Question: The graph below is a 'pseudo' gantt chart which intends to depict the duration (x-axis in calendar years) of some wars plus number of casualties . i would be grateful if you could help me to solve two issues I am facing.
1) I would like to sort the y-axis labels (variable/factor WarName) in accordance to the start date (war.start) of each war (geom_segment) within each country (facet WarLocationCountry). I would like that the war which starts the earliest is on top of the y-axis; e.g. for Sudan the ordering should be: First South Sudan, Second South Sudan, The Spla Division, Darfur.
I assume it has something to do with scale_y_discrete(rev(levels(CoW.tmp$WarLocationCountry)) but i couldn't figure out how to make it dependent on CoW.tmp$war.start.
2) geom_text adds the number of estimated casualties (sum.deaths; numeric) next to the geom_segments; these estimates include several NA / missing data. Whenever I keep them as NA i obtain the error message: Error: 'x' and 'units' must have length > 0; I thought by adding na.rm=TRUE to the geom_text part this would be resolved, but unfortunately that's not the case.
Currently the missing data are coded with 0.
CoW.tmp$sum.deaths[CoW.tmp$sum.deaths==0] <- NA leads to the error when running the ggplot code.
Sorry for not formulating this question in a more general way. Many thanks for any hint.

Code for graph:
'''
CoW.plot <- ggplot(CoW.tmp) +
geom_segment(aes(color=WarType, x=war.start, xend=war.end, y=WarName, yend=WarName), size=1) +
geom_point(aes(shape=Outcome2, color=WarType, x=war.end,y=WarName), size=3)+
geom_point(aes(shape=WarType, color=WarType, x=war.start,y=WarName), size=3)+
theme(plot.title=element_text(face="bold"),
legend.position="bottom",
legend.title=element_text(size=7),
legend.text=element_text(size=5),
legend.box="horizontal",
axis.title.x = element_blank(),
axis.text.x = element_text(size=5),
axis.title.y = element_blank(),
axis.text.y = element_text(size=5, face="bold"))+
scale_color_discrete(name="War Type:",
breaks=c("4","5","6","7"),
labels=c("central control","local issues","regional internal","intercommunal"))+
scale_shape_manual(values=c(1,3,4,5,6,7), name="Outcome:",
breaks=c("1","3","4","5","6","7"),
labels=c("victory", "compromise","transformed type of war","ongoing","stalemate","continues below war threshold"))+
geom_text(aes(x=as.Date(conflict.end+1500), y=WarName, label=sum.deaths), size=2, na.rm=TRUE)+
scale_x_date(limits = c(as.Date("1946-01-01"), as.Date("2010-01-01")))+
ggtitle(paste("INTRA-STATE CONFLICTS (CoW)",a,"
"))+
facet_wrap(~WarLocationCountry, scales="free_y", ncol=1)
'''
Data:
'''
CoW.tmp<-structure(list(conflict.end = structure(c(788, -2178, -1310,
3648, 5921, 6569, 12793, 12793, 6496, 8881, 7695, 9609, 8354,
9876, 9876, 9876, 9876, 9876, 9876, 9876, 11271, 11271, 11271,
11271, 11271, 11271, 11271, 11271, 11271, 13493, 14041, 14041,
14041, 14041), class = "Date"), WarType = structure(c(2L, 1L,
2L, 1L, 2L, 1L, 1L, 1L, 1L, 3L, 1L, 1L, 3L, 1L, 1L, 1L, 1L, 1L,
1L, 1L, 1L, 1L, 1L, 1L, 1L, 1L, 1L, 1L, 1L, 2L, 1L, 1L, 1L, 1L
), .Label = c("4", "5", "7"), class = "factor"), war.start = structure(c(-2284,
-2181, -1319, 1092, 3994, 4762, 5068, 8140, 6070, 6562, 6720,
7751, 7909, 8382, 7988, 8382, 8382, 8382, 8382, 8382, 10263,
10263, 10263, 10263, 11085, 11088, 11088, 11088, 11088, 12109,
13520, 13213, 13430, 13440), class = "Date"), war.end = structure(c(788,
-2178, -1310, 3648, 5921, 6569, 7908, 12793, 6496, 8881, 7695,
9609, 8354, 9190, 9876, 9190, 9190, 9190, 8849, 9190, 10779,
10779, 10779, 10779, 11271, 11271, 11271, 11271, 11271, 13493,
13667, 14031, 14041, 14041), class = "Date"), WarName = c("First South Sudan",
"Zanzibar Arab-African", "First Uganda", "Rhodesia", "Second Uganda",
"Matabeleland", "Second South Sudan", "Second South Sudan", "Holy Spirit Movement",
"Inkatha-ANC", "First Somalia", "First Sierra Leone", "The SPLA Division (Dinka-Nuer) War",
"Second Somalia", "Second Somalia", "Second Somalia", "Second Somalia",
"Second Somalia", "Second Somalia", "Second Somalia", "Second Sierra Leone",
"Second Sierra Leone", "Second Sierra Leone", "Second Sierra Leone",
"Second Sierra Leone", "Second Sierra Leone", "Second Sierra Leone",
"Second Sierra Leone", "Second Sierra Leone", "Darfur", "Third Somalia",
"Third Somalia", "Third Somalia", "Third Somalia"), Outcome2 = structure(c(3L,
1L, 1L, 1L, 1L, 1L, 3L, 3L, 1L, 6L, 1L, 1L, 7L, 3L, 3L, 3L, 3L,
3L, 3L, 3L, 1L, 1L, 1L, 1L, 1L, 1L, 1L, 1L, 1L, 6L, 1L, 1L, 1L,
1L), .Label = c("1", "2", "3", "4", "5", "6", "7"), class = "factor"),
sum.deaths = c("0", "0", "0", "11000", "46000", "0", "0",
"0", "7000", "0", "0", "0", "0", "70", "70", "70", "70",
"70", "70", "70", "0", "0", "0", "0", "0", "0", "0", "0",
"0", "0", "0", "0", "0", "0"), WarLocationCountry = structure(c(4L,
6L, 5L, 7L, 5L, 7L, 4L, 4L, 5L, 3L, 2L, 1L, 4L, 2L, 2L, 2L,
2L, 2L, 2L, 2L, 1L, 1L, 1L, 1L, 1L, 1L, 1L, 1L, 1L, 4L, 2L,
2L, 2L, 2L), .Label = c("Sierra Leone", "Somalia", "South Africa",
"Sudan", "Uganda", "Zanzibar", "Zimbabwe"), class = "factor")), .Names = c("conflict.end",
"WarType", "war.start", "war.end", "WarName", "Outcome2", "sum.deaths",
"WarLocationCountry"), class = "data.frame", row.names = c(34L,
39L, 44L, 67L, 114L, 120L, 127L, 128L, 134L, 136L, 138L, 152L,
155L, 157L, 158L, 159L, 160L, 161L, 162L, 163L, 197L, 198L, 199L,
200L, 201L, 202L, 203L, 204L, 205L, 237L, 246L, 247L, 248L, 249L
))
'''
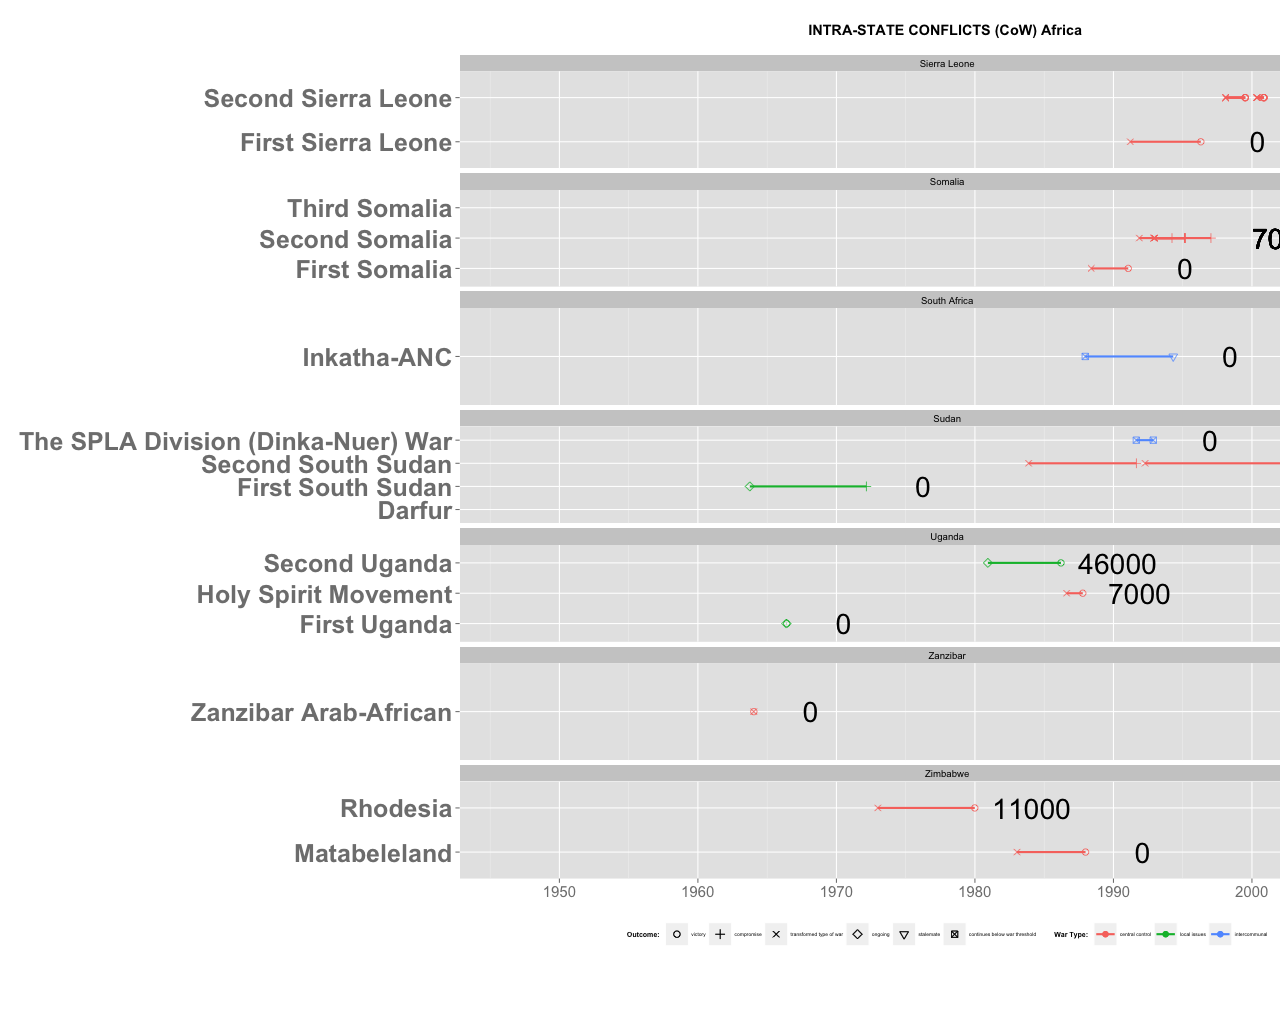
Answer: Something like this??

'''
library(ggplot2)
CoW.tmp <- with(CoW.tmp,CoW.tmp[order(WarLocationCountry,-as.integer(war.start)),])
CoW.tmp$WarName <- with(CoW.tmp,factor(WarName,levels=unique(WarName)))
ggplot(CoW.tmp) +
geom_segment(aes(color=WarType, x=war.start, xend=war.end, y=WarName, yend=WarName), size=1) +
geom_point(aes(shape=Outcome2, color=WarType, x=war.end,y=WarName), size=3)+
geom_point(aes(shape=WarType, color=WarType, x=war.start,y=WarName), size=3)+
theme(plot.title=element_text(face="bold"),
legend.position="bottom",
legend.title=element_text(size=7),
legend.text=element_text(size=5),
legend.box="vertical",
axis.title.x = element_blank(),
axis.text.x = element_text(size=10),
axis.title.y = element_blank(),
axis.text.y = element_text(size=10, face="bold"))+
scale_color_discrete(name="War Type:",
breaks=c("4","5","6","7"),
labels=c("central control","local issues","regional internal","intercommunal"))+
scale_shape_manual(values=c(1,3,4,5,6,7), name="Outcome:",
breaks=c("1","3","4","5","6","7"),
labels=c("victory", "compromise","transformed type of war","ongoing","stalemate","continues below war threshold"))+
geom_text(aes(x=as.Date(conflict.end+1500), y=WarName, label=ifelse(sum.deaths!=0,sum.deaths,"")), size=3, na.rm=TRUE)+
scale_x_date(limits = c(as.Date("1946-01-01"), as.Date("2010-01-01")))+
ggtitle(paste("INTRA-STATE CONFLICTS (CoW)","","
"))+
facet_wrap(~WarLocationCountry, scales="free_y", ncol=1)
'''
Your first problem, with the ordering of the y-axis, is a bit more subtle than the comments suggest. You need the wars in reverse order of start date . The simplest way to do this, I think, is to re-order your whole data frame 'CoW.tmp' by country and start date, and then reset the levels of the 'WarName' factor to that order (first two lines of code). You cannot use '-war.start' in the call to the 'order(...)' function, because unary minus does not work on dates, so we have to use '-as.integer(war.start)'. This returns an integer representing the number of days since 1970-01-01, which we can invert.
Even this is only a partial solution. In your dataset there seem to be several duplicated records (the Second Somalia War seems to be in there multiple times, as are several others). This creates the problem with Sudan where the SPLA War starts after the first instance of Second Sudan War and before the second instance. This is why the y-axis is not ordered correctly in that case.
Your second problem, about the labels, is solved as in my comment above.
Note also that I tweaked the font sizes and set 'legend.box="vertical"' just for the sake of an image that will display well on SO. If you're exporting to pdf or some other format you will want to change that back.